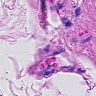
Metastatic tissue present: no